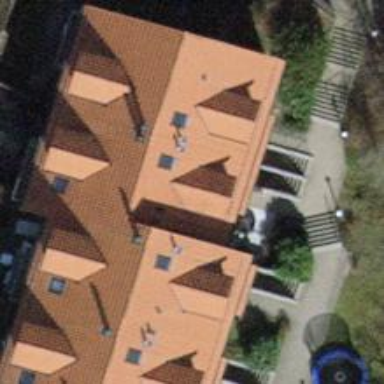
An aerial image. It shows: Terrace building with tiled roof.